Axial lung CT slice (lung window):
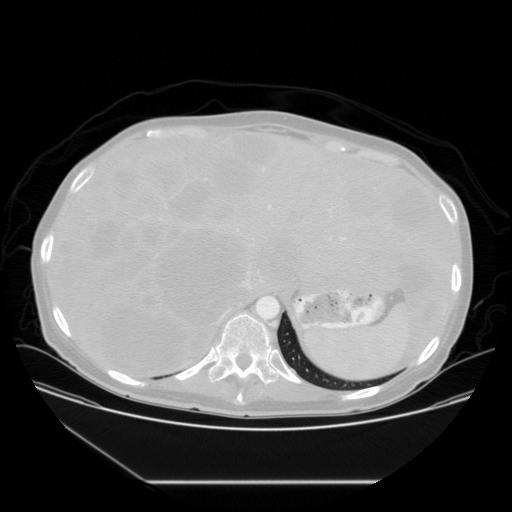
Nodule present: no